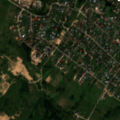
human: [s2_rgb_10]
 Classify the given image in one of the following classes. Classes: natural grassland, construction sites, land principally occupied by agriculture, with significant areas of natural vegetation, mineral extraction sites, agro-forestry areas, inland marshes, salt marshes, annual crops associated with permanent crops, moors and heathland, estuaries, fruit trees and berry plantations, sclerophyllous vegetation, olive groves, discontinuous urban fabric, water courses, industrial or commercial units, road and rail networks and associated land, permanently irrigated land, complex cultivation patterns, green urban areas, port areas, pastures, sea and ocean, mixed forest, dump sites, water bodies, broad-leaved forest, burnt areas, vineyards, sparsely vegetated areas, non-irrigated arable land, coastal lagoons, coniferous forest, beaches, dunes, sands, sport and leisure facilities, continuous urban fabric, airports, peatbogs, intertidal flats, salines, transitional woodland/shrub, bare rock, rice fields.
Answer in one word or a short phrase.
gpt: discontinuous urban fabric, mineral extraction sites, pastures, complex cultivation patterns